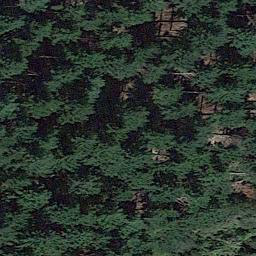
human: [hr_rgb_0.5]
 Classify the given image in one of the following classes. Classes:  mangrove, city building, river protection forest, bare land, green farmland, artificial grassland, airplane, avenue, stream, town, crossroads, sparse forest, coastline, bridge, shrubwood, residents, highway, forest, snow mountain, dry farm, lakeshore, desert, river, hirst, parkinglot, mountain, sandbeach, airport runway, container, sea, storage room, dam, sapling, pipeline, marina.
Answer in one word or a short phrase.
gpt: forest